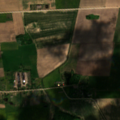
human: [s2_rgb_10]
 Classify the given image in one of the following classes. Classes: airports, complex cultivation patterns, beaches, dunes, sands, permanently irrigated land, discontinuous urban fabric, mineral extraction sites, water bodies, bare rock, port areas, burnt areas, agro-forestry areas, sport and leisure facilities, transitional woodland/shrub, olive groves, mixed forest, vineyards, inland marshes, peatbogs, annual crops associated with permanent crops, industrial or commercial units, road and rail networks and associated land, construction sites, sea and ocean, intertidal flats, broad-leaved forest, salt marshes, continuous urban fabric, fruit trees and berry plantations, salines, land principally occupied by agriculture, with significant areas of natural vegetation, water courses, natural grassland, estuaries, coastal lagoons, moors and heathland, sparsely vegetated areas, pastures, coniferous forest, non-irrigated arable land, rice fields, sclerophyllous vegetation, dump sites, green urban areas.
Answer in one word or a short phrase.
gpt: industrial or commercial units, non-irrigated arable land, pastures, complex cultivation patterns, mixed forest